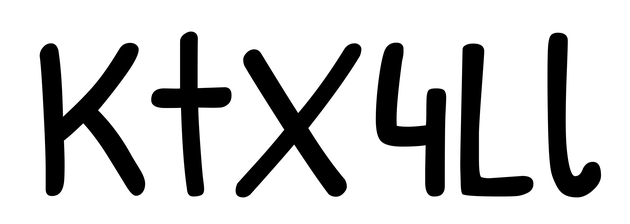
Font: PatrickHand-Regular